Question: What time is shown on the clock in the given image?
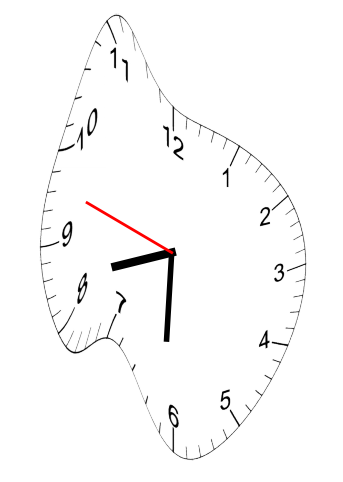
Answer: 08:30:48